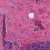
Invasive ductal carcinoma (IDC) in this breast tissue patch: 0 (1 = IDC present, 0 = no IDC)